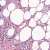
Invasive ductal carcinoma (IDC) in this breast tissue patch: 0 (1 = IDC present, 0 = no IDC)